Question: This is the expansion diagram of a second-order Rubik's Cube. Given the initial state, you can perform 18 standard operations. Find the minimum number of steps to make the Rubik's Cube reach the restored state. The goal is to restore the cube to its original state, with green on the front face, white on the top, and yellow on the bottom, disregarding isomorphic configurations.
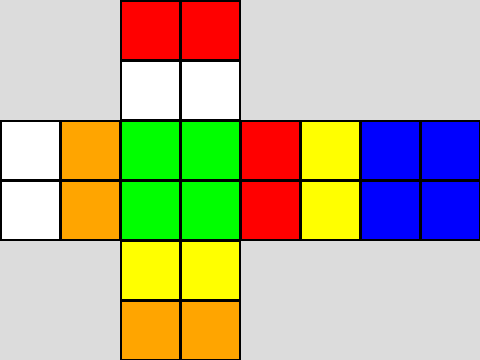
Answer: 1